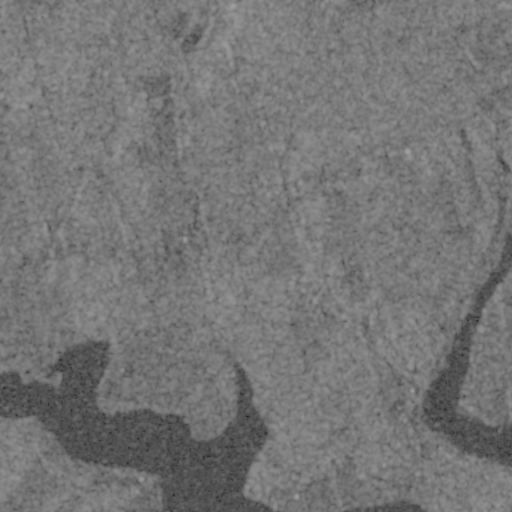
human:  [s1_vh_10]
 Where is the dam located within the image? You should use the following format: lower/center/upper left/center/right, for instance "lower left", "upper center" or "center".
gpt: The dam is located in the center right of the image.
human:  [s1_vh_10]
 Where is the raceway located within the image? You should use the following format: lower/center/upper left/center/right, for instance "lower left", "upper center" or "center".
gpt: The raceway is located in the center left of the image.
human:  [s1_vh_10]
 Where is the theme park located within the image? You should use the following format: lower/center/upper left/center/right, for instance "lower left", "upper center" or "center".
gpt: The theme park is located in the center left of the image.
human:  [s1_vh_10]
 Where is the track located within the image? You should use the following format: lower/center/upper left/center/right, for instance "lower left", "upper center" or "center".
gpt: There is no track in the image.

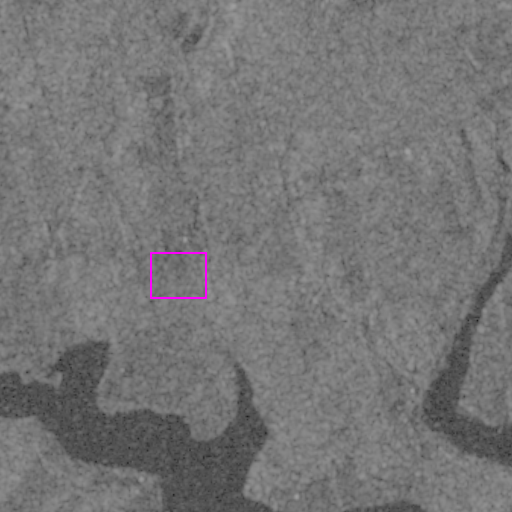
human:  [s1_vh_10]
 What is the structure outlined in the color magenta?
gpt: The structure outlined in magenta is a theme park.
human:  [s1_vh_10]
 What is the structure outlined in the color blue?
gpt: There is no blue outline.